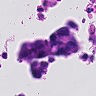
Metastatic tissue present: yes